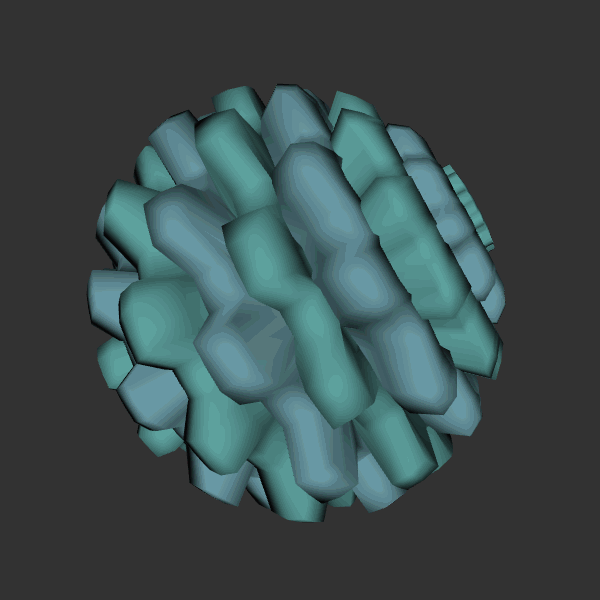
Background: dark